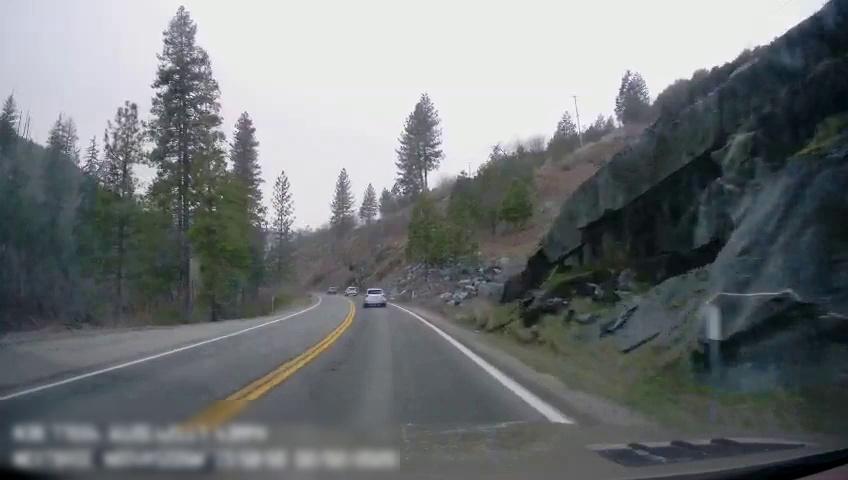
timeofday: Day
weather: Cloudy
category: Drivable Space
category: Vehicles | Car
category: Vehicles | SUV
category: Vehicles | SUV
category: Lanes | Current Lane
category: Lanes | Current Lane
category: Lanes | Opposite Lane